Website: macys
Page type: customer-info-address
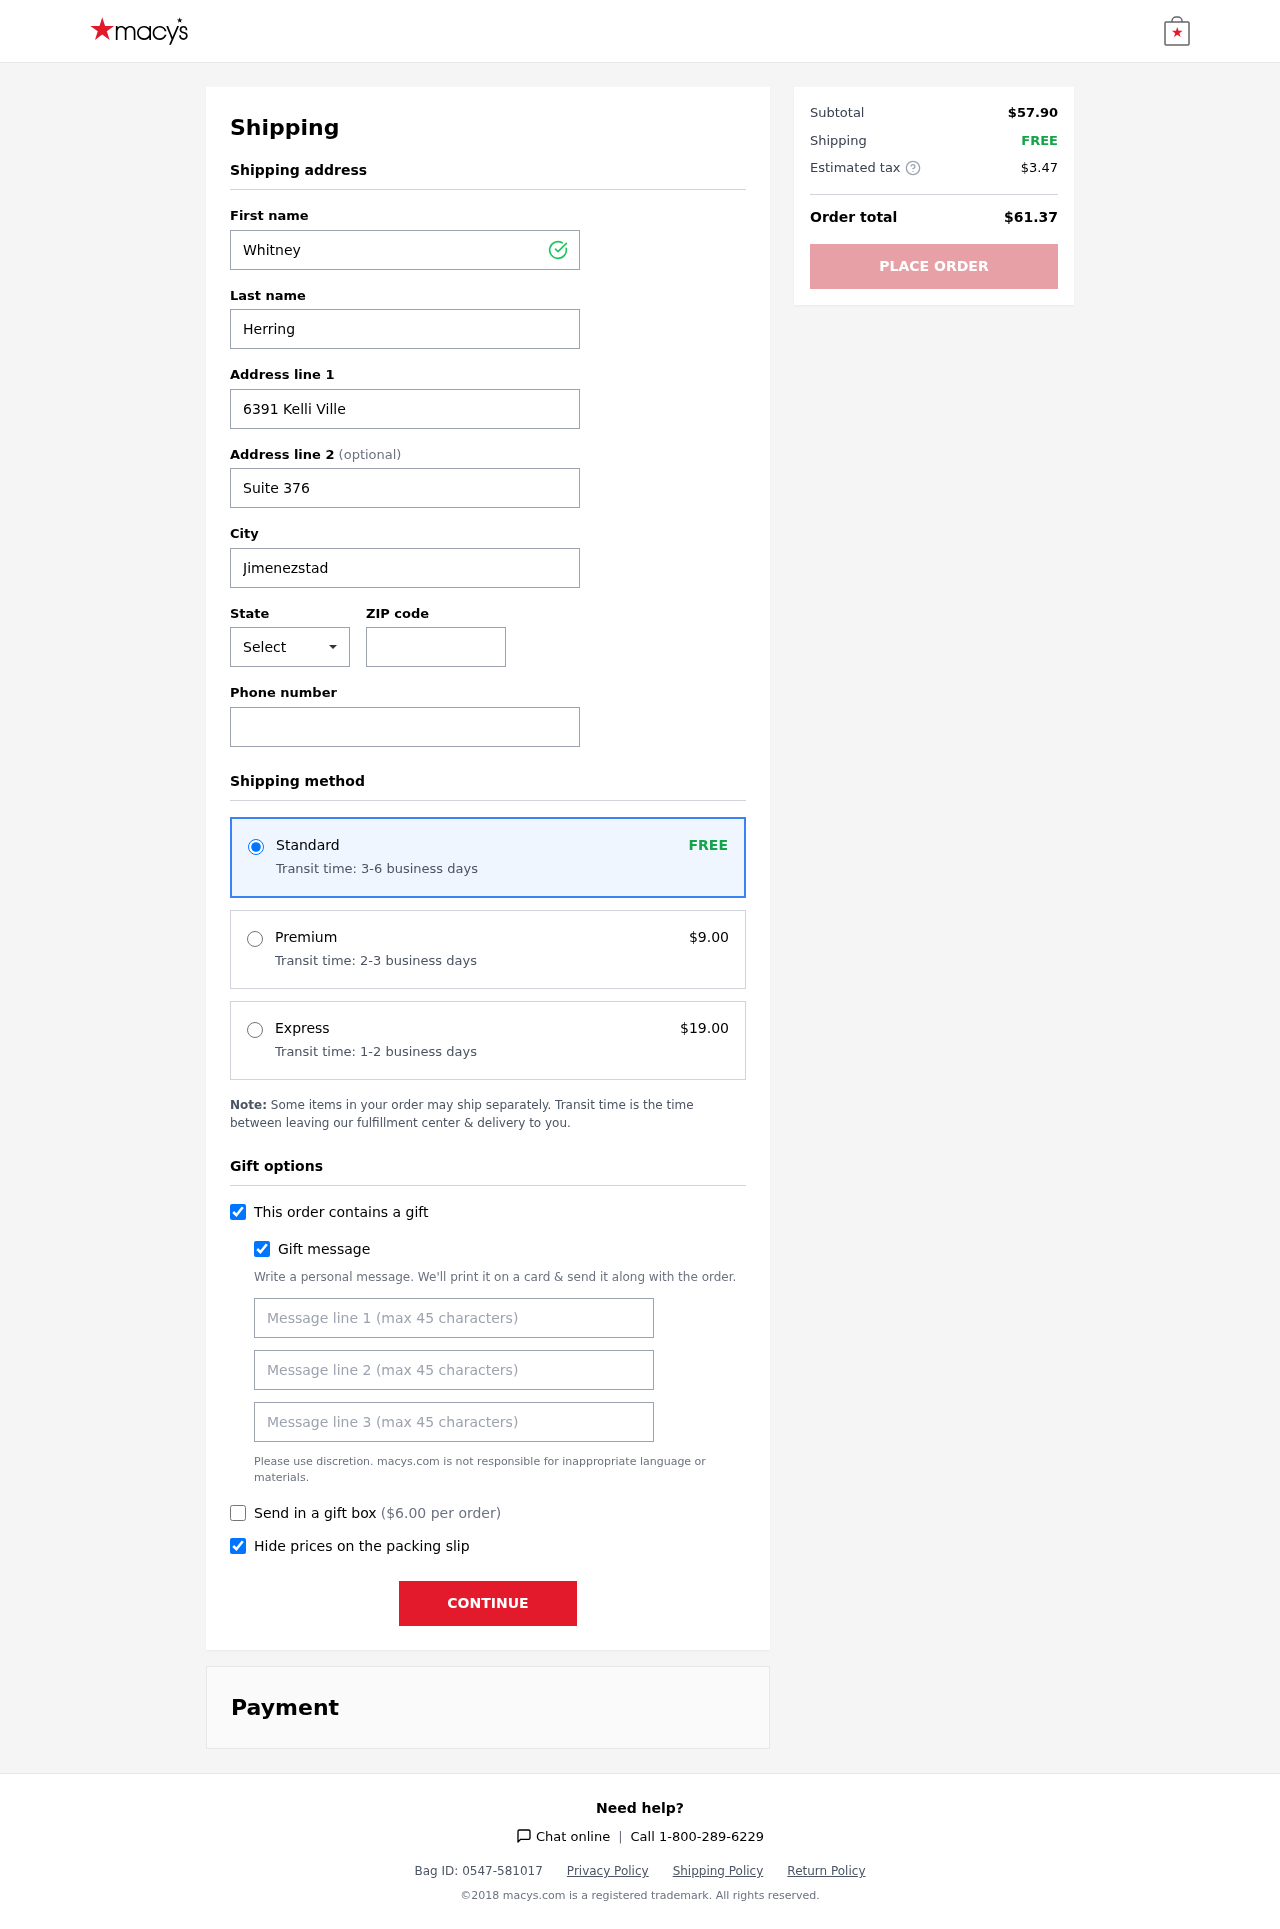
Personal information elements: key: PII_CITY
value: Jimenezstad
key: PII_FIRSTNAME
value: Whitney
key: PII_GIFT_MESSAGE
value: Hey Cathy! I thought this choker would be the perfect little touch for those outfits you love so much. Hope it brings a smile to your day! Enjoy wearing it!  Whitney
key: PII_LASTNAME
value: Herring
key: PII_PHONE
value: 3335377995
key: PII_POSTCODE
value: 26318
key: PII_STATE_ABBR
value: MO
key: PII_STREET
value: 6391 Kelli Ville
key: PII_STREET2
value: Suite 376
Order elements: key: ORDER_SHIPPING_STANDARD
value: FREE
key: ORDER_SHIPPING_STANDARD_TIME
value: Transit time: 3-6 business days
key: ORDER_SHIPPING_PREMIUM
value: $9.00
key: ORDER_SHIPPING_PREMIUM_TIME
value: Transit time: 2-3 business days
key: ORDER_SHIPPING_EXPRESS
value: $19.00
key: ORDER_SHIPPING_EXPRESS_TIME
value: Transit time: 1-2 business days
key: ORDER_GIFT_BOX_FEE
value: $6.00
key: ORDER_SUBTOTAL
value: $57.90
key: ORDER_SHIPPING_COST
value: FREE
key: ORDER_TAX
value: $3.47
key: ORDER_TOTAL
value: $61.37